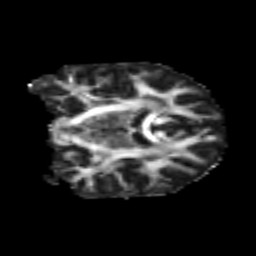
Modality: FA
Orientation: coronal
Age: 23
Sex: male
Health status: healthy